Question: When editing an Sweave document in LaTeX (using the Noweb mode), Emacs knows to "ignore" code that is in <<>>= blocks. However, for interstitial \Sexpr{} blocks, this isn't the case. Given that R references by columns via '$' and LaTeX uses $ to set-off equations, these \Sexpr{} blocks often break the syntax highlighting, like so:

I have a very rudimentary understanding the elisp & Emacs syntax highlighting, but my hope is that it might be possible to add something to .emacs that will disable any parsing/$ detection within \Sexpr{}'s.
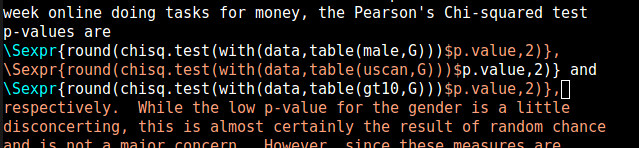
Answer: I thought emacs with ESS has correct syntax highlighting for Sweave?
Anyway, the easiest "fix" is to just not use the '$' operator but '[[' instead. For example:
'''
foo$p.value
foo[['p.value']]
'''
Should give the same result. I think 'foo$p.value' is just short for 'foo[["p.value",exact=FALSE]]'